Question: I'm going crazy with a activity design
I think thah the problem is with the Weights atributes but I'm not sure. The fields of the row on middle contains letters hidding and the button size expands to height (not respond to changes in width and height atributes)
The span atributes is correctly assigned?
This is a snapshot of the activity

This is a summary of the estructure
LinearLayout 1
LinearLayout 1.1
TableLayout
TableRow
LinearLayout 1.2
TableLayout
TableRow con imagen centrada (span=4)
TableRow con 4 Textviews
TableRow con un textview que se modifica(span =2) y un boton de continuar (span=2)
LinearLayout 1.3
TextView
Wich effect have really the weight attribute in nested layouts?
This is the code of activity
'''
<?xml version="1.0" encoding="utf-8"?>
<LinearLayout xmlns:android="http://schemas.android.com/apk/res/android"
android:layout_width="match_parent"
android:layout_height="match_parent"
android:background="@drawable/gradient"
android:gravity="center"
android:orientation="vertical" >
<LinearLayout
android:layout_width="match_parent"
android:layout_height="wrap_content"
android:layout_gravity="left"
android:layout_marginLeft="10dp"
android:layout_marginTop="10dp"
android:layout_weight="1"
android:orientation="horizontal" >
<TableLayout
android:layout_width="match_parent"
android:layout_height="wrap_content"
android:layout_marginTop="0dp" >
<TableRow android:layout_gravity="center_vertical" >
<ImageView
android:id="@+id/info"
android:layout_width="wrap_content"
android:layout_height="wrap_content"
android:layout_marginLeft="10dp"
android:layout_marginRight="10dp"
android:contentDescription="@string/info_pm2"
android:src="@drawable/infomdpi2" />
<TextView
android:id="@+id/info_pm1"
android:layout_width="match_parent"
android:layout_height="wrap_content"
android:layout_gravity="center"
android:text="@string/pm3_3"
android:textColor="#FFFFFF"
android:textSize="30sp"
android:textStyle="bold" />
</TableRow>
</TableLayout>
</LinearLayout>
<LinearLayout
android:layout_width="match_parent"
android:layout_height="wrap_content"
android:layout_weight="5"
android:gravity="center" >
<TableLayout
android:layout_width="match_parent"
android:layout_height="match_parent"
android:layout_marginLeft="25dp"
android:layout_marginRight="25dp"
android:background="@drawable/roundcorners"
android:gravity="center_horizontal"
android:paddingBottom="5dp"
android:paddingLeft="25dp"
android:paddingRight="25dp"
android:paddingTop="15dp" >
<TableRow
android:layout_weight="5"
android:gravity="center_vertical" >
<ImageView
android:id="@+id/instrtutpm1"
android:layout_width="wrap_content"
android:layout_height="wrap_content"
android:layout_span="4"
android:layout_weight="1"
android:contentDescription="@string/logo"
android:paddingTop="5dp"
android:src="@drawable/t3_3" />
</TableRow>
<TableRow
android:layout_width="match_parent"
android:layout_weight="1" >
<TextView
android:id="@+id/BtnOption0"
android:layout_width="wrap_content"
android:layout_height="wrap_content"
android:layout_weight="1"
android:gravity="center_horizontal|bottom"
android:text="A"
android:textColor="#000000"
android:textSize="20sp"
android:textStyle="bold" />
<TextView
android:id="@+id/BtnOption1"
android:layout_width="wrap_content"
android:layout_height="wrap_content"
android:layout_weight="1"
android:gravity="center_horizontal|bottom"
android:text="B"
android:textColor="#000000"
android:textSize="20sp"
android:textStyle="bold" />
<TextView
android:id="@+id/BtnOption2"
android:layout_width="wrap_content"
android:layout_height="wrap_content"
android:layout_weight="1"
android:gravity="center_horizontal|bottom"
android:text="C"
android:textColor="#000000"
android:textSize="20sp"
android:textStyle="bold" />
<TextView
android:id="@+id/BtnOption3"
android:layout_width="wrap_content"
android:layout_height="wrap_content"
android:layout_weight="1"
android:gravity="center_horizontal|bottom"
android:text="D"
android:textColor="#000000"
android:textSize="20sp"
android:textStyle="bold" />
</TableRow>
<TableRow
android:layout_weight="1"
android:gravity="center_vertical|right" >
<TextView
android:id="@+id/respuesta"
android:layout_width="match_parent"
android:layout_height="wrap_content"
android:layout_span="3"
android:textStyle="bold" />
<Button
android:id="@+id/BtnNextQ"
android:layout_width="wrap_content"
android:layout_height="wrap_content"
android:layout_span="4"
android:text="@string/next" />
</TableRow>
</TableLayout>
</LinearLayout>
<LinearLayout
android:layout_width="match_parent"
android:layout_height="wrap_content"
android:layout_marginRight="10dp"
android:layout_weight="1"
android:gravity="center|right" >
<TextView
android:id="@+id/large_appname"
android:layout_width="wrap_content"
android:layout_height="wrap_content"
android:text="@string/large_appname"
android:textColor="#FFFFFF"
android:textSize="20sp"
android:textStyle="bold" />
</LinearLayout>
</LinearLayout>
'''
Thanks a lot
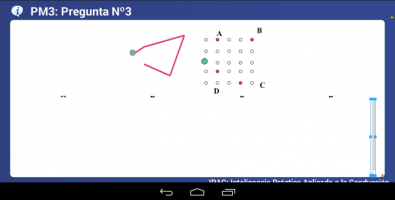
Answer: Just remove 'android:layout_span="4"' from Button Widget